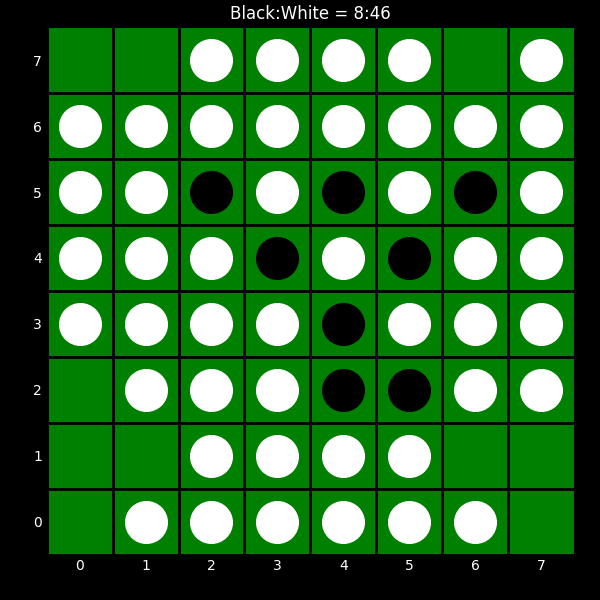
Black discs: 8
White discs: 46